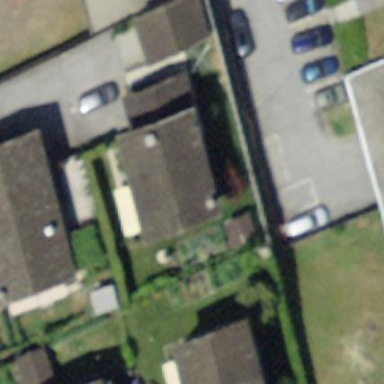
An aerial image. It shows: Simple house.